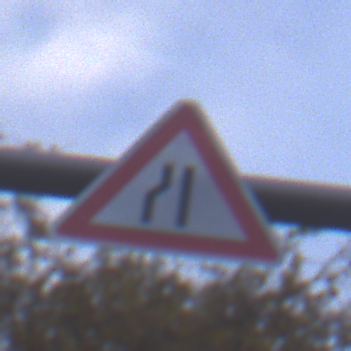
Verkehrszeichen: EinseitigVerengteFahrbahnLinks
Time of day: SunriseSunset
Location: Outdoor (Urban)
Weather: PartlyCloudy
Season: NotSpecified
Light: Natural